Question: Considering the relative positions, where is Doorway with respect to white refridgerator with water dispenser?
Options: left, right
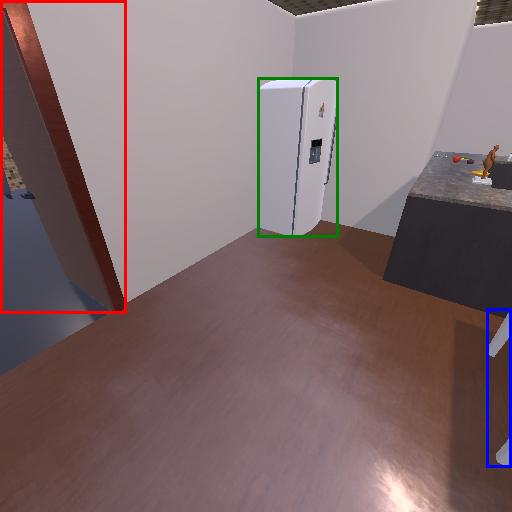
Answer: left